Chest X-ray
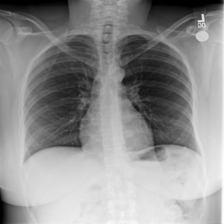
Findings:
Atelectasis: negative
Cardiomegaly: negative
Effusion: negative
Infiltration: negative
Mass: negative
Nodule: negative
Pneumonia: negative
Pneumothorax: negative
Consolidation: negative
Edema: negative
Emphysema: negative
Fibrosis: negative
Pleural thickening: negative
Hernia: negative